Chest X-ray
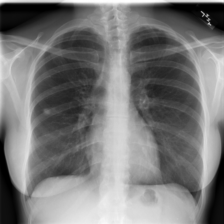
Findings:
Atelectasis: negative
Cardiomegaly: negative
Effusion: negative
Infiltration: negative
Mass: negative
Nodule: positive
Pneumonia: negative
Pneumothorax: negative
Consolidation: negative
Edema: negative
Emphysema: negative
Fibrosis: negative
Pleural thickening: negative
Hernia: negative